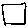
Label: square